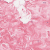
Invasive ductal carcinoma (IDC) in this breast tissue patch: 0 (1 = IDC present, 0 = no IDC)